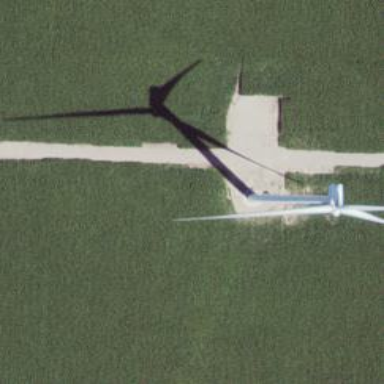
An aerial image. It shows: Wind generator with horizontal axis. The generator is wind turbine.